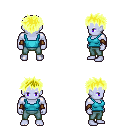
a pixel art fantasy rpg character, male body template, dark elf, purple skin, teal pirate shirt, teal pants, gold bedhead hairstyle, leather bracers, four views (front, back, left, right), 2x2 character sprite sheet, small pixel art, hard edges, no anti-aliasing